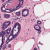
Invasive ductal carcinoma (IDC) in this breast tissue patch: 0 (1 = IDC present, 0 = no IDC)